Interaction volume radius: 5 \u00c5
Interaction volume height: 30 \u00c5
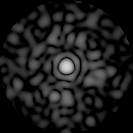
Disorder parameter: 0.8758